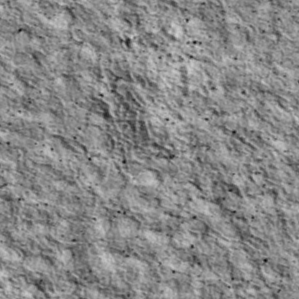
Label: non_frost